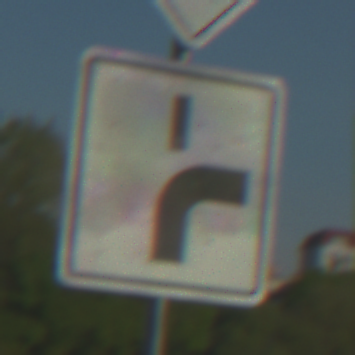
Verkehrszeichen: VerlaufVorfahrtsstrasse8
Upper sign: Vorfahrtsstrasse
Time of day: MorningAfternoon
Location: Outdoor (Suburban)
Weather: PartlyCloudy
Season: NotSpecified
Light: Natural